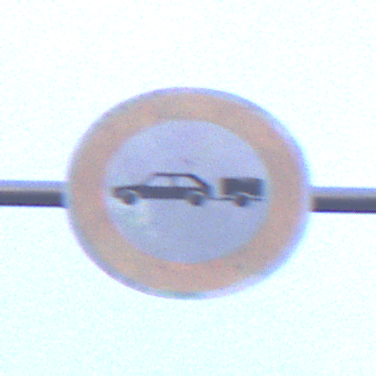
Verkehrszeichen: VerbotPersonenkraftwagenMitAnhaenger
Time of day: SunriseSunset
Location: Outdoor (Urban)
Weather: Overcast
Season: NotSpecified
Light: Natural